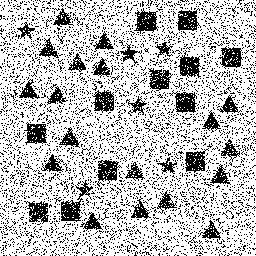
Squares: 12
Triangles: 18
Stars: 6
Total shapes: 36